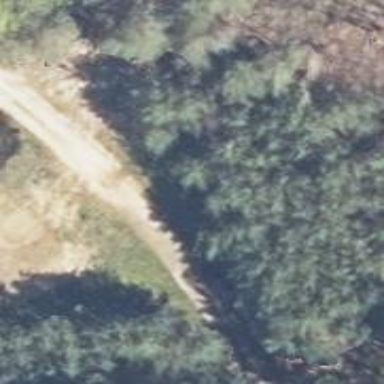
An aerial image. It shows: Track road with grade4 tracktype.